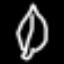
Label: leaf